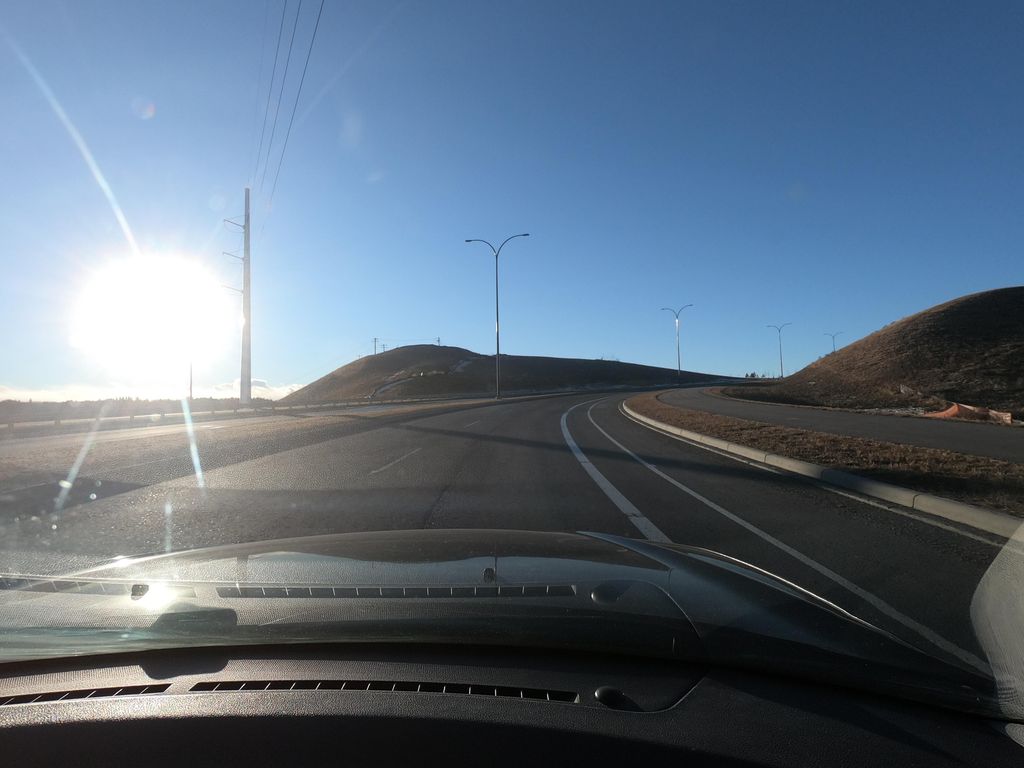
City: calgary